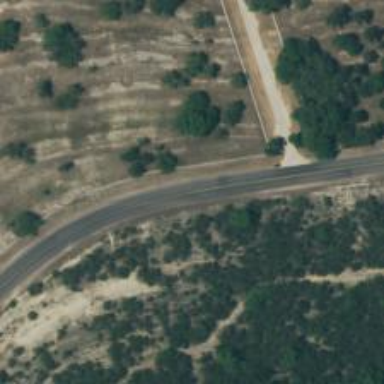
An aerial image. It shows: Tertiary road.